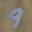
Label: 9